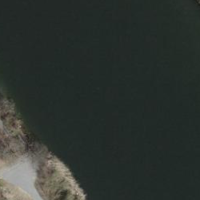
EUNIS habitat code: 15
Species observed at this site:
Podiceps cristatus
Larus michahellis